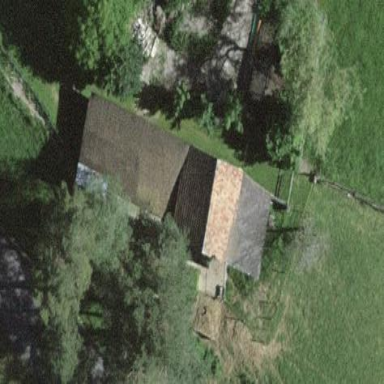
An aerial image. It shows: Barn.